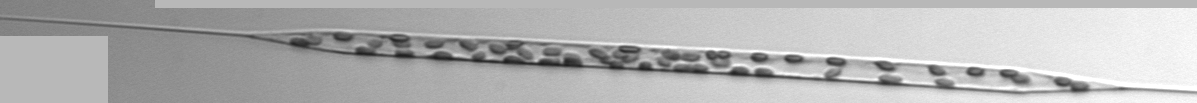
Label: Rhizosolenia